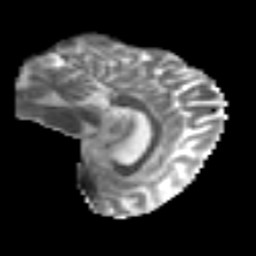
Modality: MD
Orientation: sagittal
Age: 40
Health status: ill
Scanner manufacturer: philips
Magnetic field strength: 3 T
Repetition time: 9 s
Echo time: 0.127 s